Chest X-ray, PA view. Patient: 35 years old, sex F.
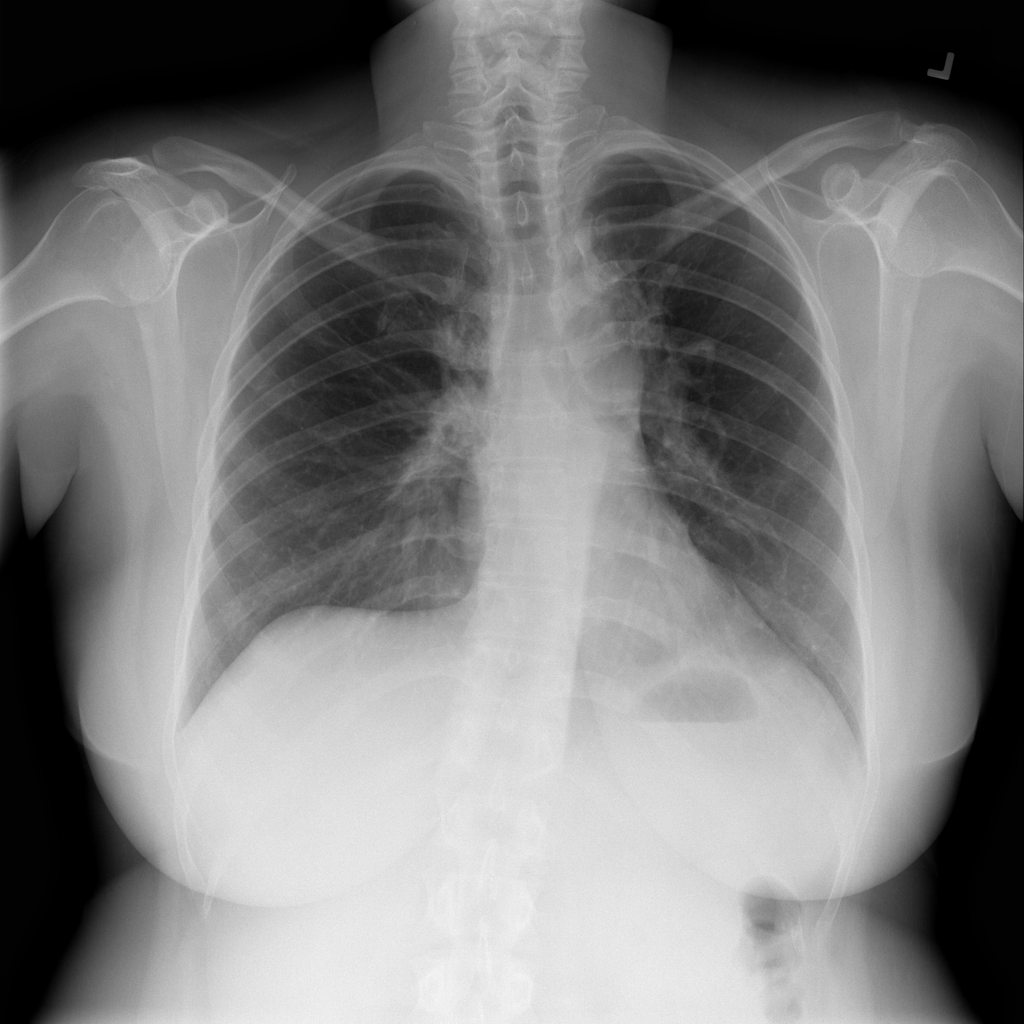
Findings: No Finding